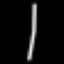
Label: line